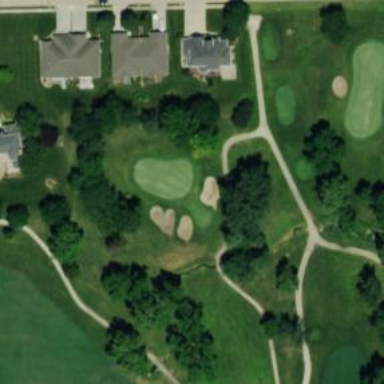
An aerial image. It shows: Golf hole.